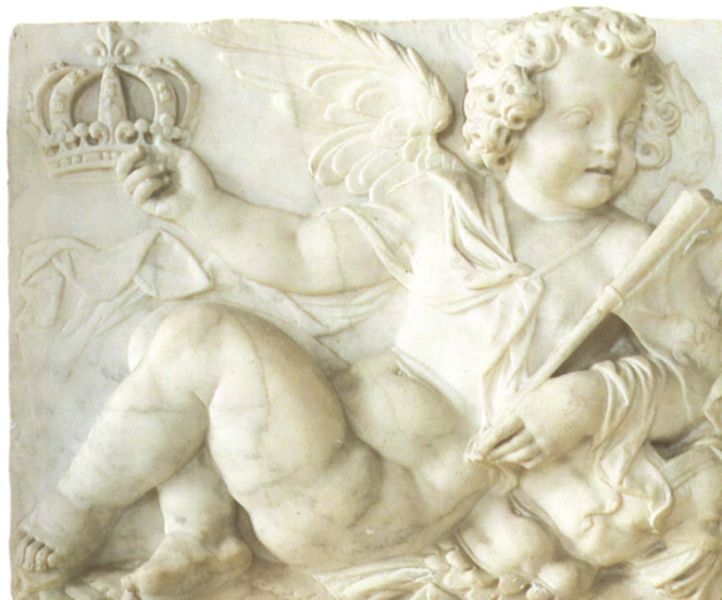
Titel: Putto mit den Insignien der französischen Krone
Künstler: Mathieu Jacquet
Schlagwörter: flügel, hand, nackt, weiß, sitzen, hell, marmor, tuch, arm, falten, halten, stein, stoff, kind, krone, locke, locken, engel, putte, putto, beine, relief, bein, füße, liegen, stab, fahne, flagge, lehnen, falte, detail, faltenwurf, junge, liegend, knabe, fuss, lilie, kleinkind, dekce, dicklich, zepter, mamor, babyspeck, drall, überkreuz, fleur de lis, fü?e, herrschaftsinsignium, nmarmor, oberschnkel, ruhekissen